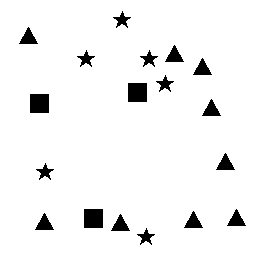
Squares: 3
Triangles: 9
Stars: 6
Total shapes: 18